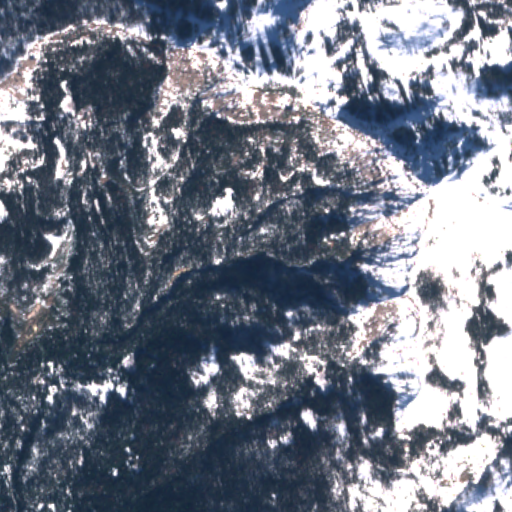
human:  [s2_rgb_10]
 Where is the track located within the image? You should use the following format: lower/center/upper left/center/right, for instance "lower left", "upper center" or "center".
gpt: There is no track in the image.